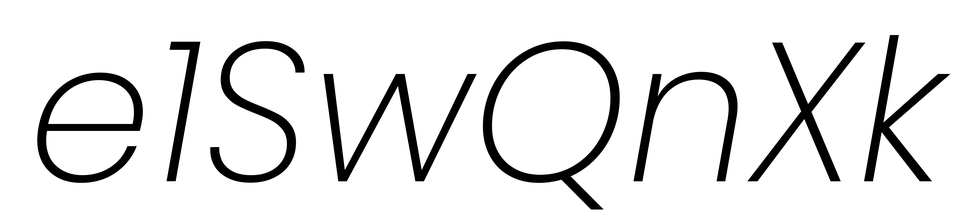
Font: Poppins-ExtraLightItalic